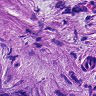
Metastatic tissue present: yes